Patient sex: M
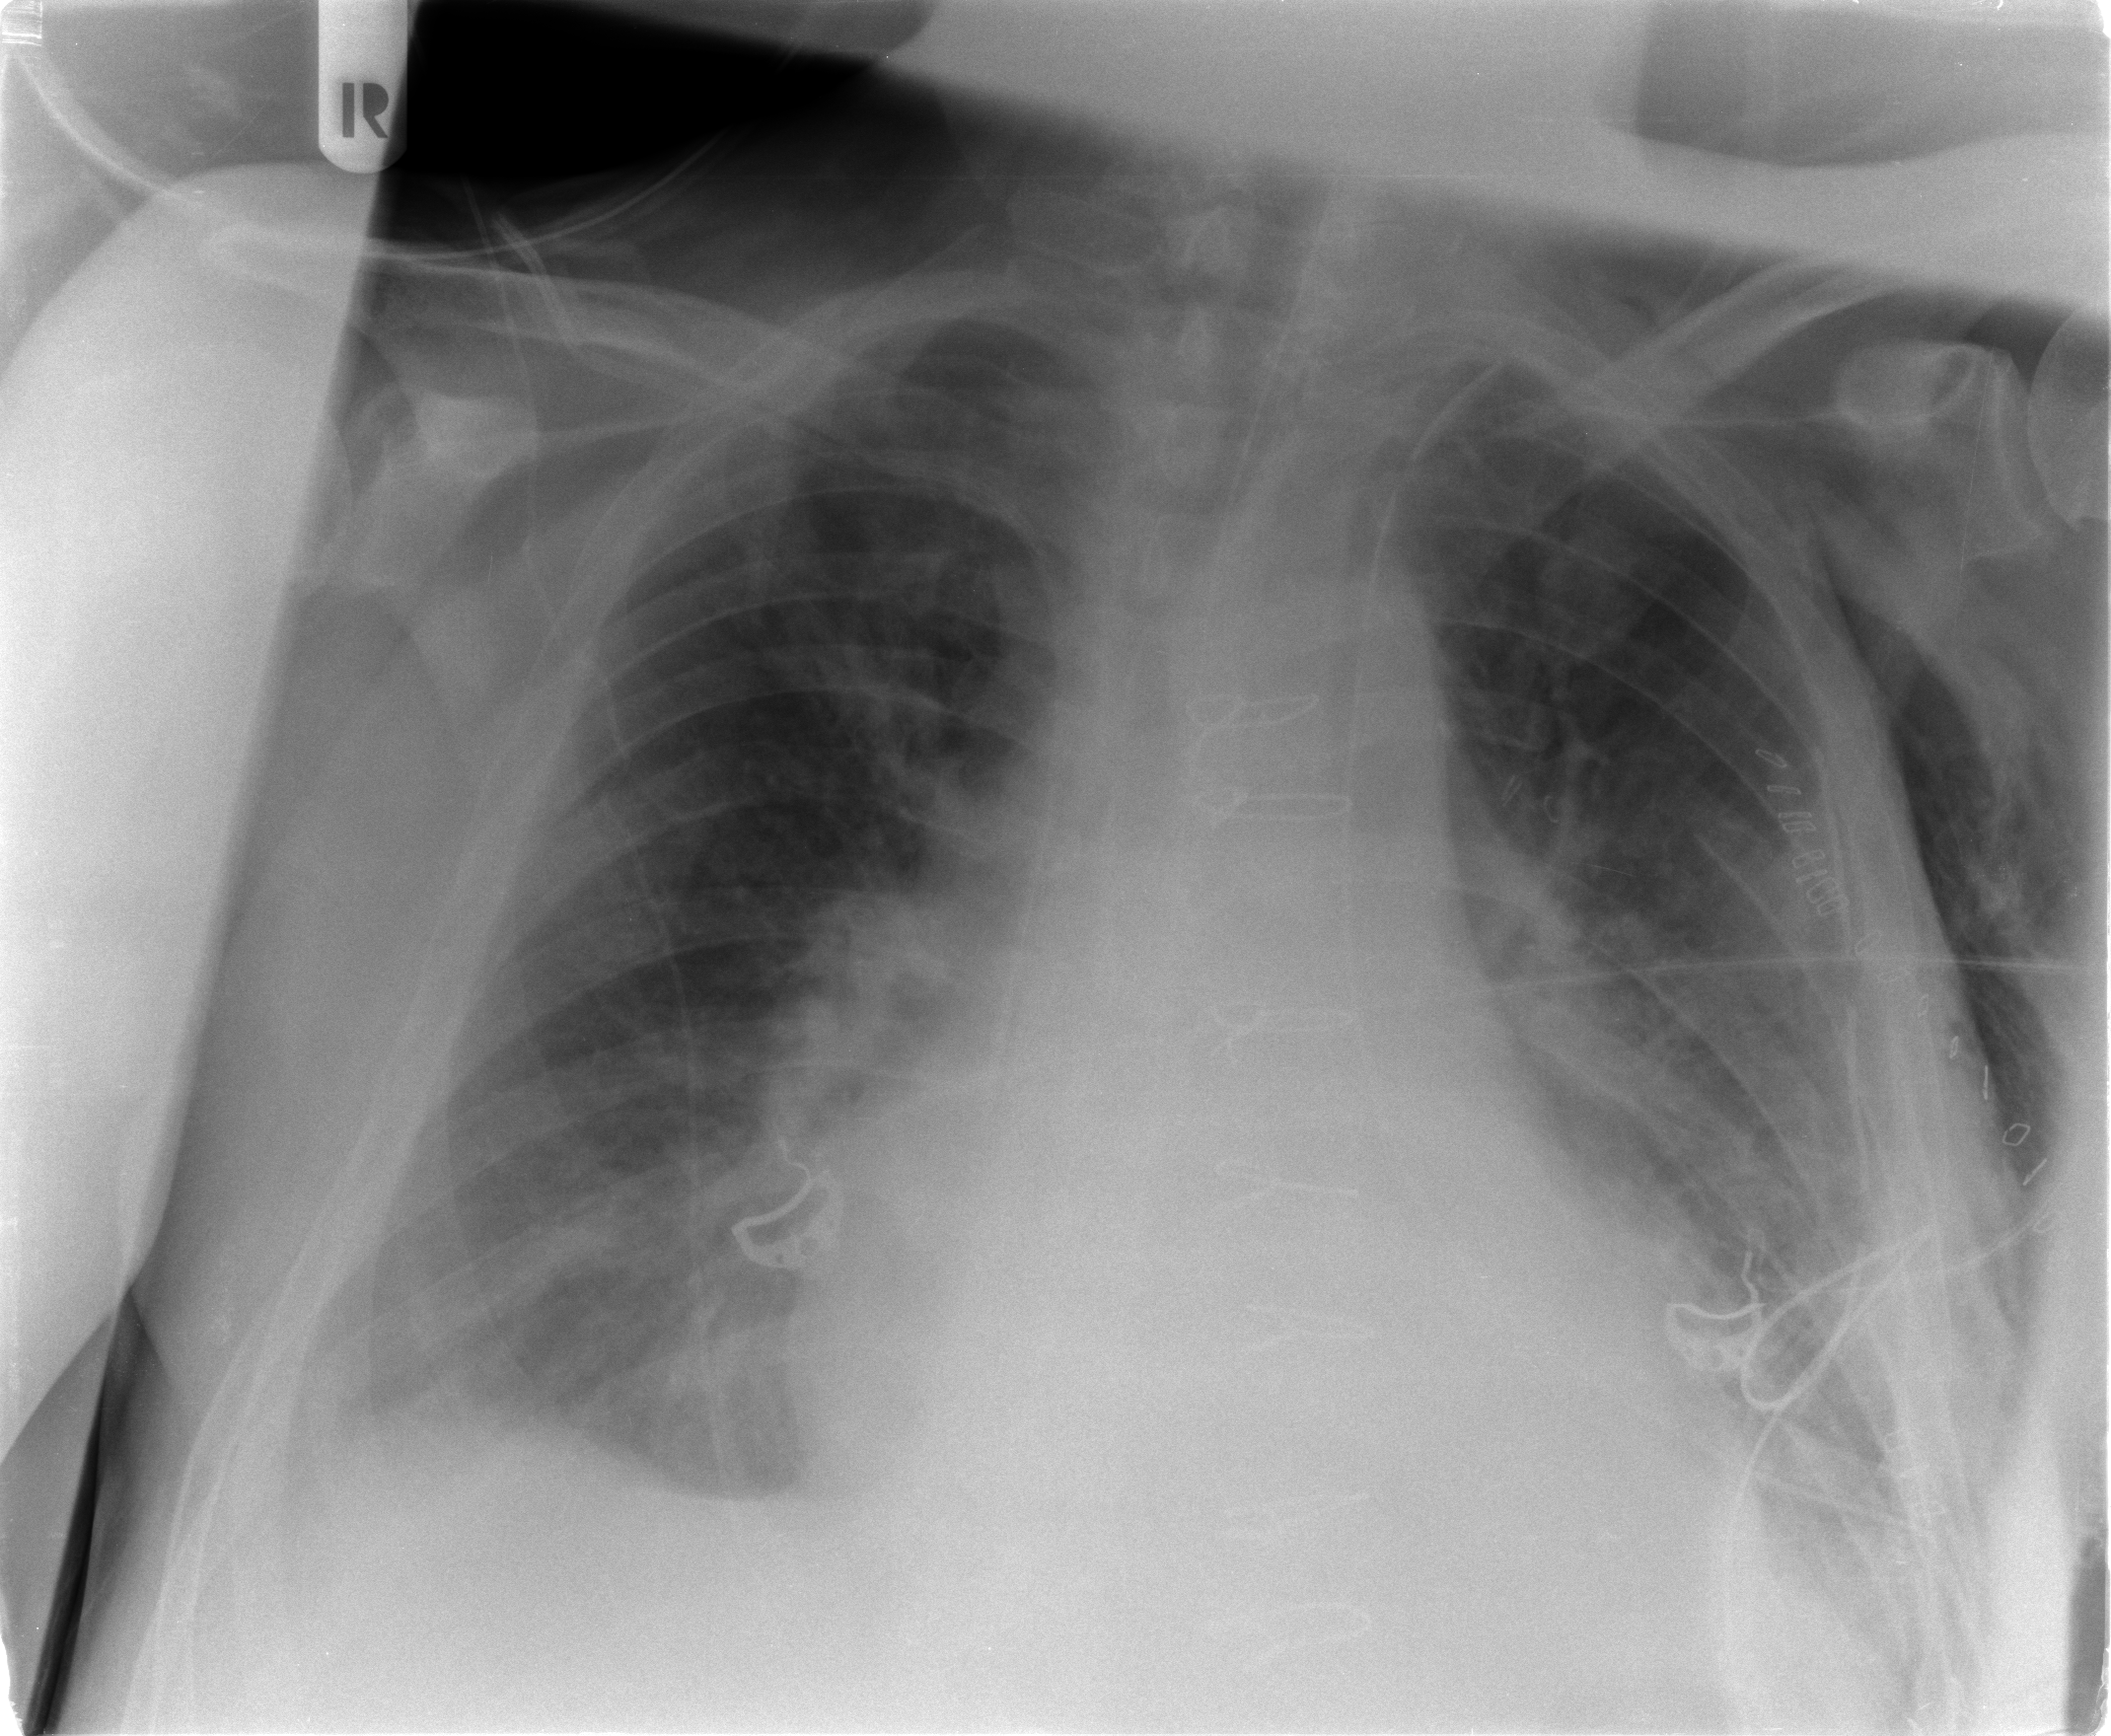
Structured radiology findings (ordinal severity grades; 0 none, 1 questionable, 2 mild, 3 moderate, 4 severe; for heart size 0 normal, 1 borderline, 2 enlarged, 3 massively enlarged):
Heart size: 2
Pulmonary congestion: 2
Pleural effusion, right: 2
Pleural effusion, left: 2
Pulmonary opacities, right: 0
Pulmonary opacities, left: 0
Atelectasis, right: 2
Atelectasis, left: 2